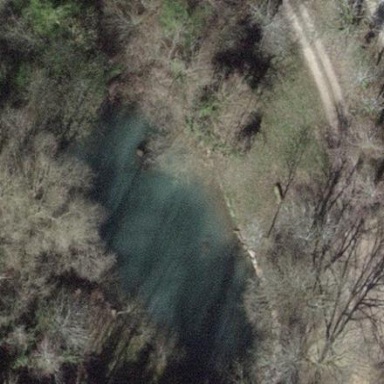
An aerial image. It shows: Serene pond surrounded by nature.